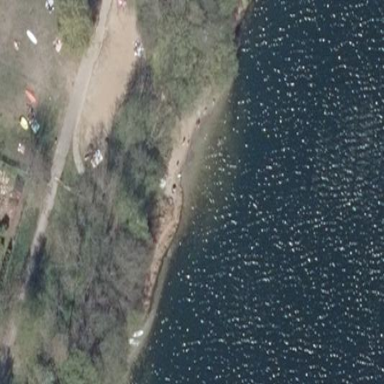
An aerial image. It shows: Swimming area used for leisure and sports activities.